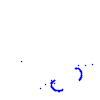
Particle: kaon